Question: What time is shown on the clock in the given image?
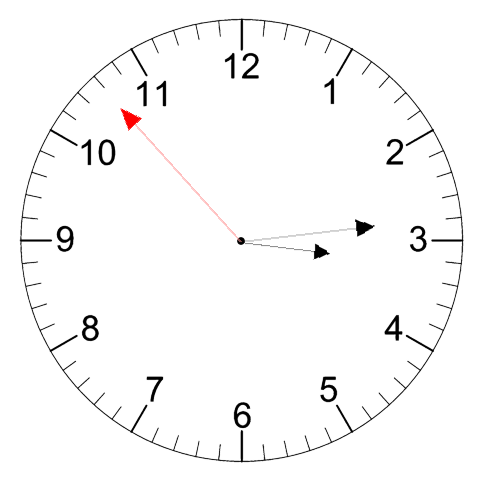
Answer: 03:13:53